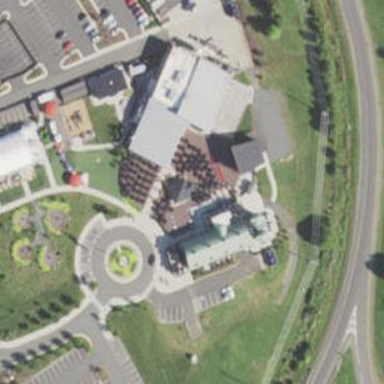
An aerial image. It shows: Outdoor seating area for leisure.